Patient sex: M
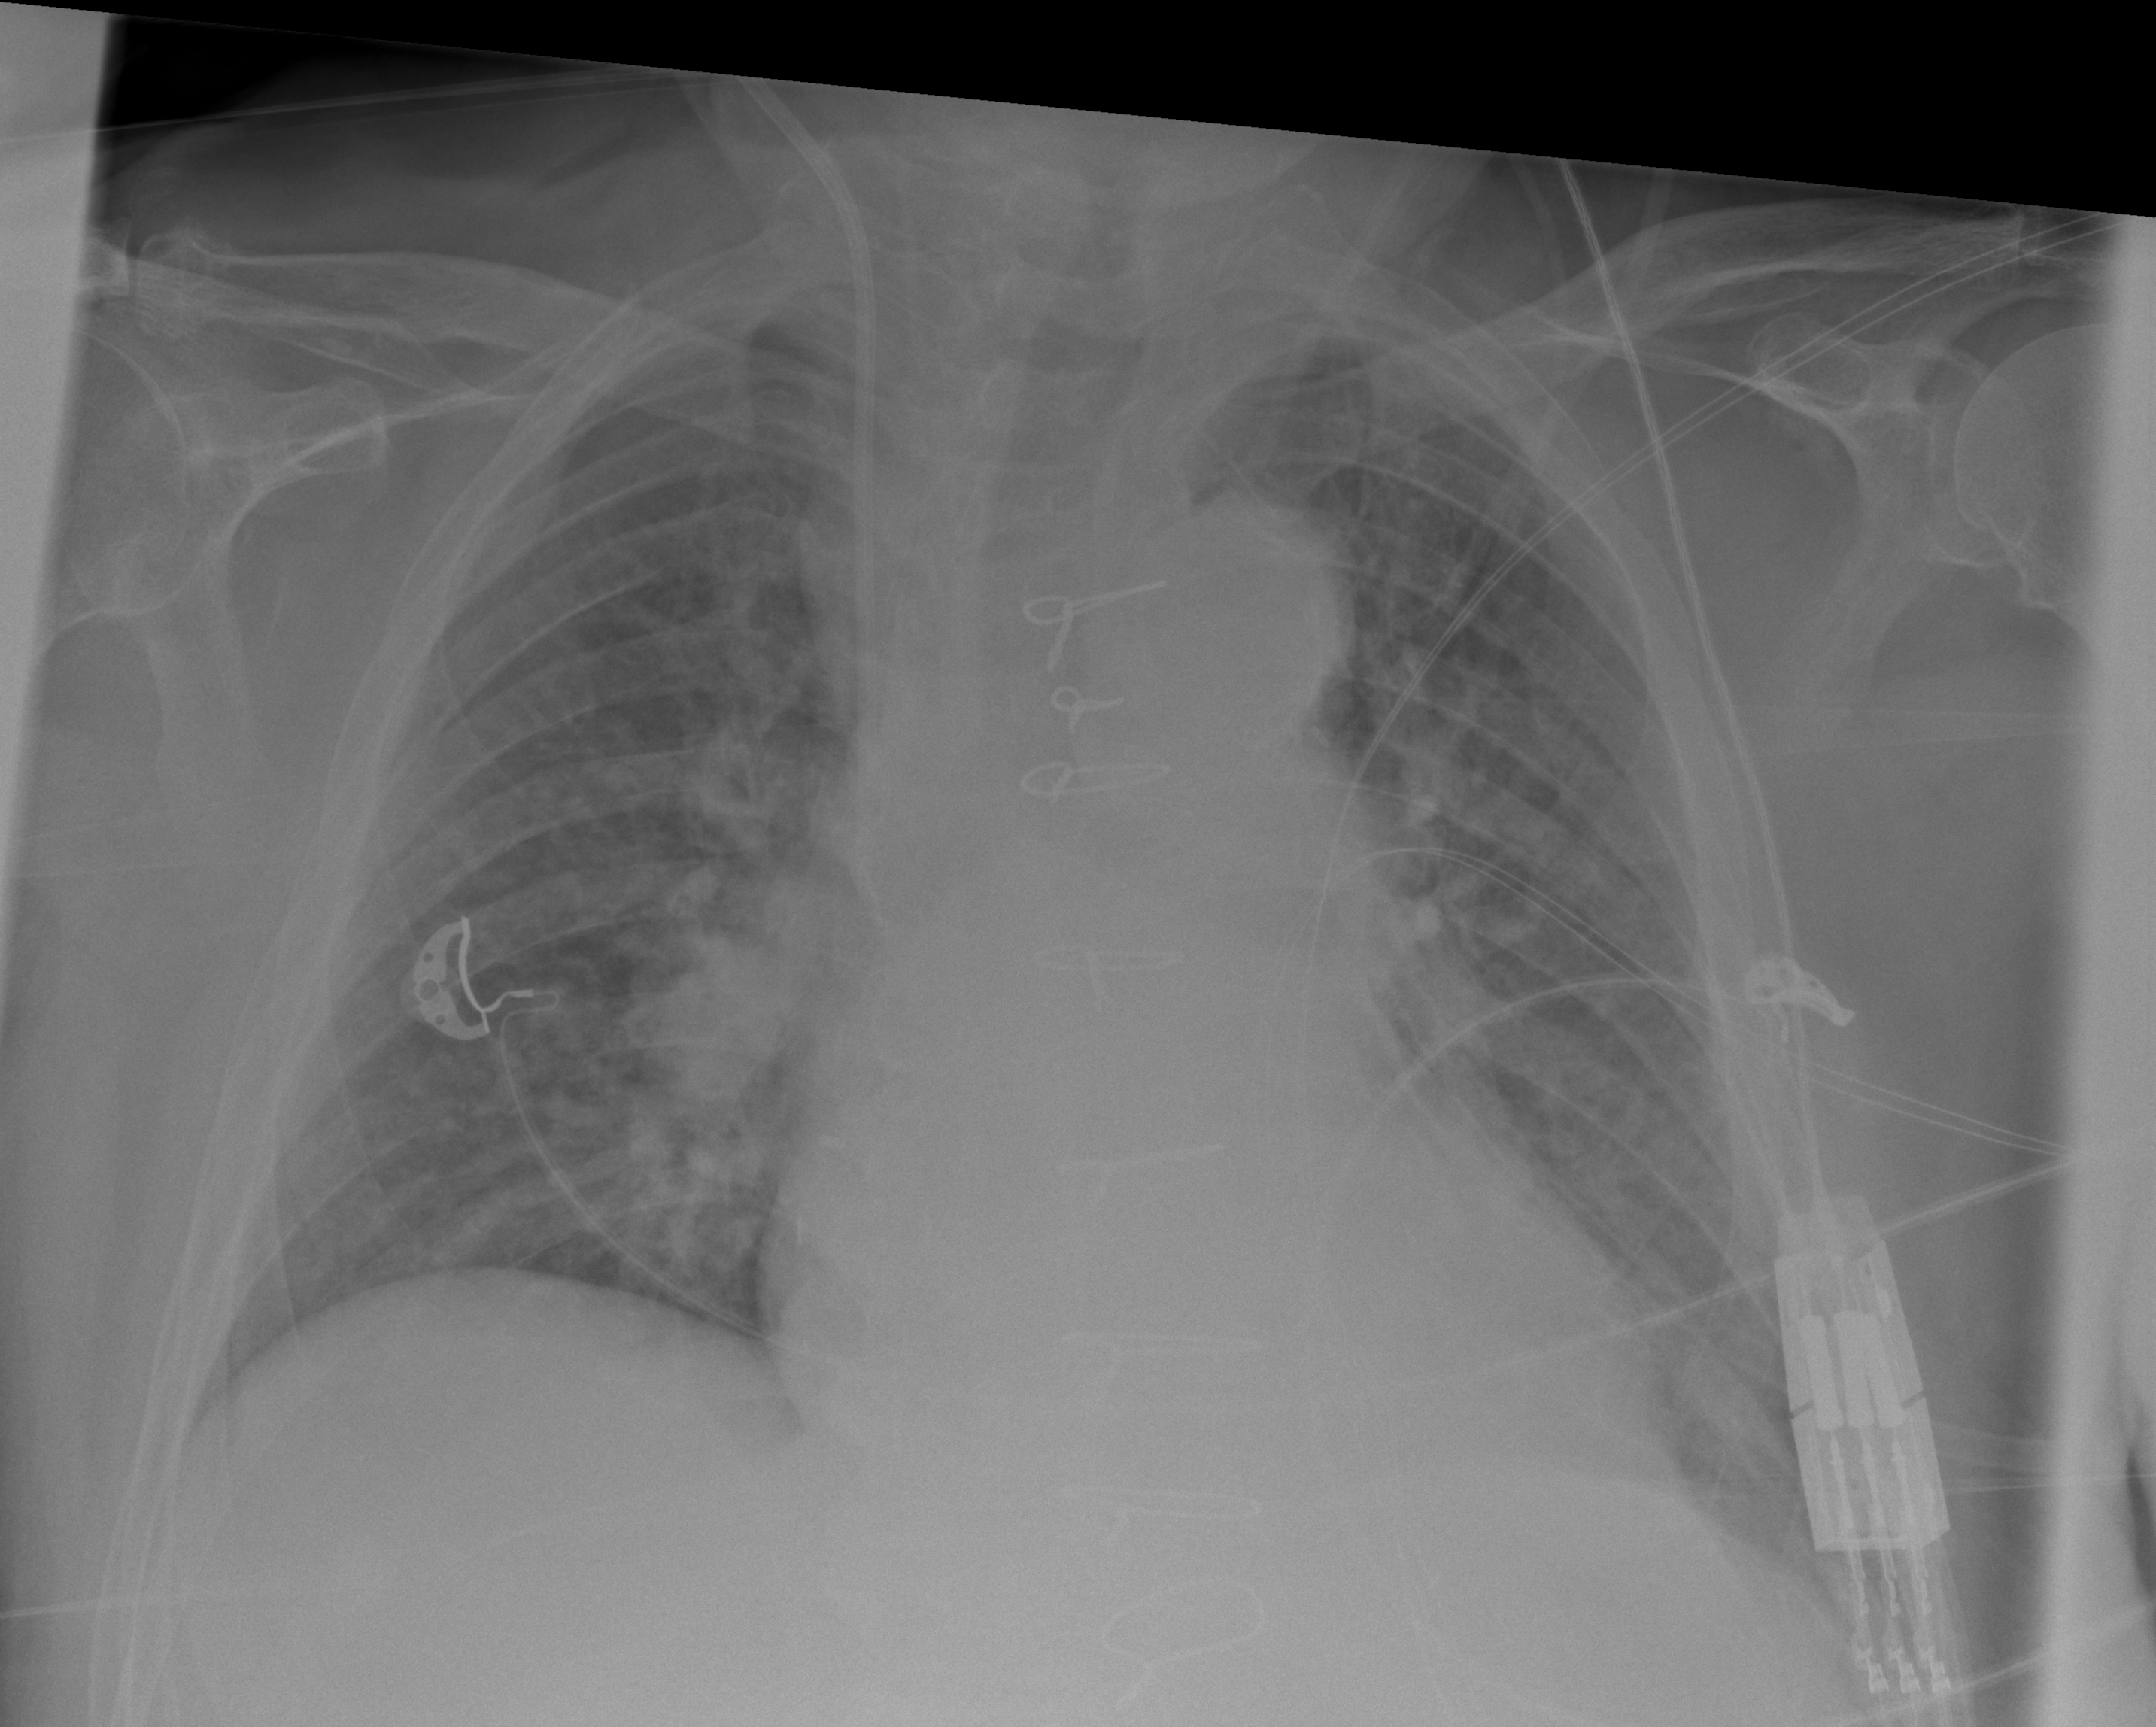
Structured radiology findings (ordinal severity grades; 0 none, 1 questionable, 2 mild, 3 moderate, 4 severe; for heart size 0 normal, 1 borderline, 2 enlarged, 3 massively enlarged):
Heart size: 1
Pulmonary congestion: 2
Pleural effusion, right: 0
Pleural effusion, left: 0
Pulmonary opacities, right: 0
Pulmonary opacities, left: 0
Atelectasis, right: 2
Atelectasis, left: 2